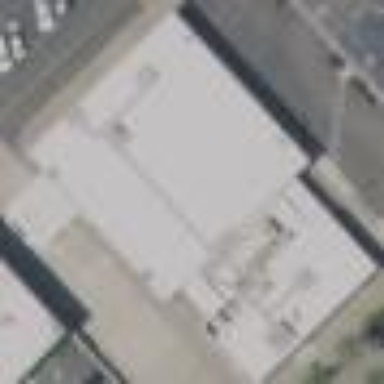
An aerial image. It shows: Government transportation office building.